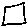
Label: square